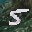
Label: 5